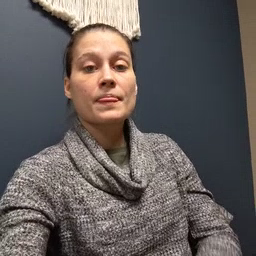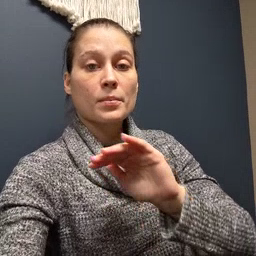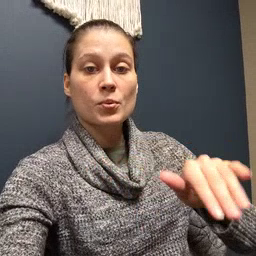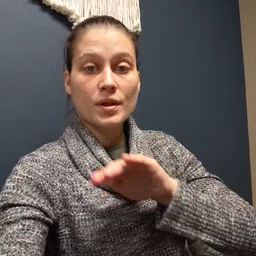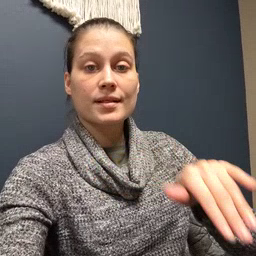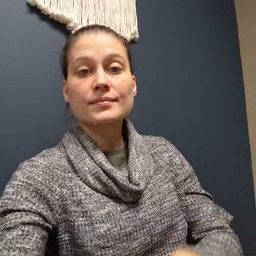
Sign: pool